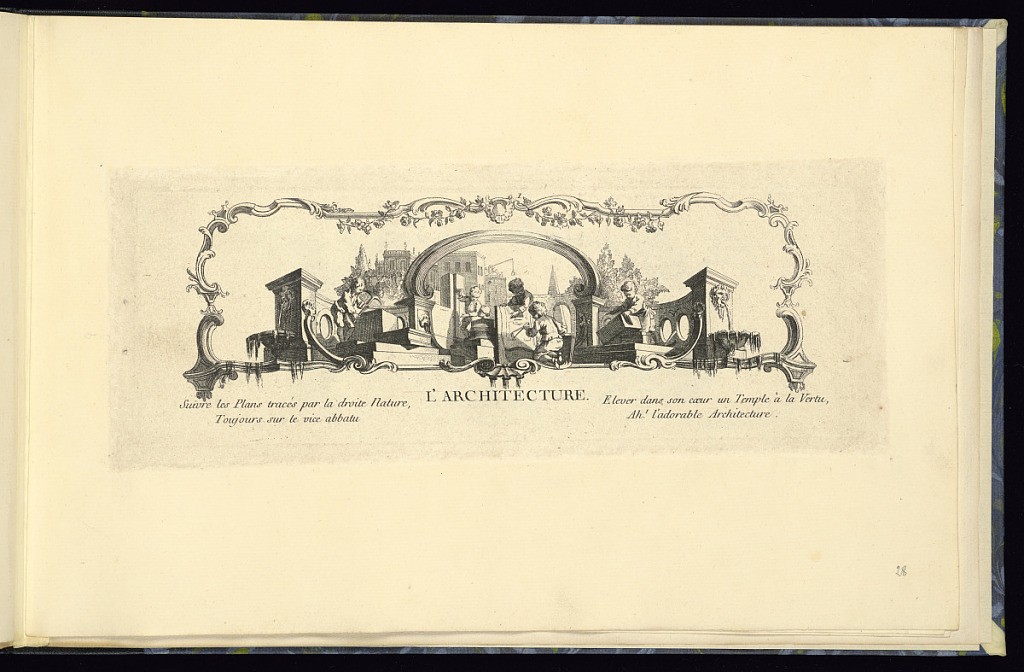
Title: L’ARCHITECTURE
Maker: Jacques Bacheley, French, 1712 – 1781
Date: mid- 18th–late 18th century
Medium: etching on paper
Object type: Print
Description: First plate from a series of four, framed within decorative rococo cartouches, with verses lettered below. A group of boys stand within a landscape, featuring architectural elements, a fountain, and buildings in the background. They hold tools associated with architecture and a plan, which another measures with a caliper. The title is lettered below the cartouche, and the plate is numbered.